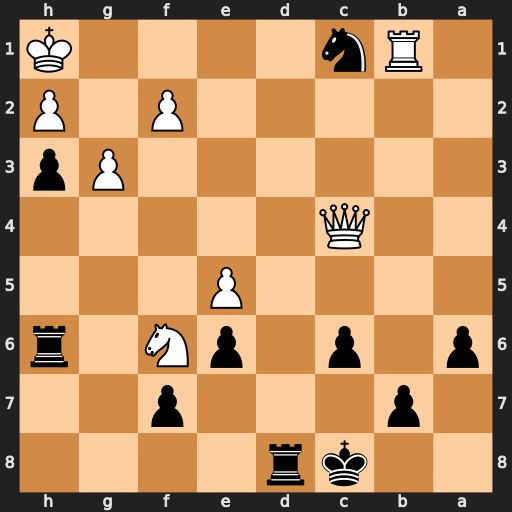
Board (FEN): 2kr4/1p3p2/p1p1pN1r/4P3/2Q5/6Pp/5P1P/1Rn4K
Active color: b
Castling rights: -
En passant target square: -
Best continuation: Rd1+ Qf1 Rxf1#